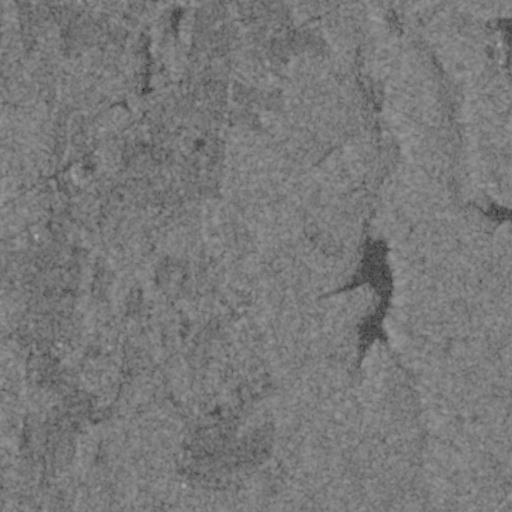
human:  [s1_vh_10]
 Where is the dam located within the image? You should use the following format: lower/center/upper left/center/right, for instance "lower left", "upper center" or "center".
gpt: The dam is located in the upper right of the image.
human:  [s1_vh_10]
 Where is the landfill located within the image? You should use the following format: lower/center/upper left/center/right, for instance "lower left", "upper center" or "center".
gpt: There is no landfill in the image.

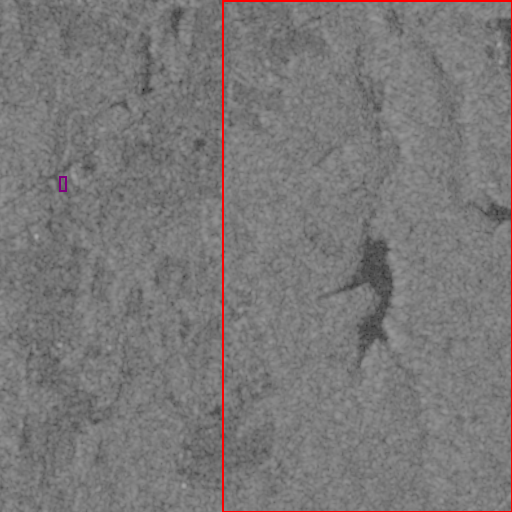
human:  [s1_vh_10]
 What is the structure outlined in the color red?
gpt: The structure outlined in red is a park.
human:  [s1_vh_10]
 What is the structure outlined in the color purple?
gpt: The structure outlined in purple is a building.
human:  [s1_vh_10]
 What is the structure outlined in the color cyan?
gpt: There is no cyan outline.